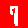
Digit: 7